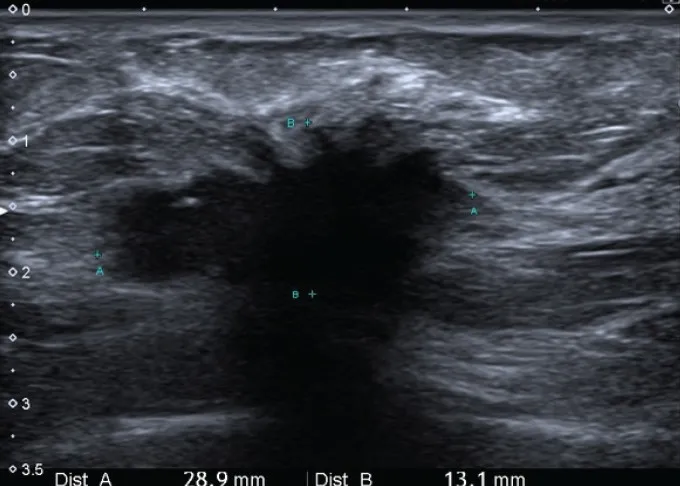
Ultrasonic left breast showing a hypoechogenic-spiculated mass with the acoustic shadow of 29 x 24 x 14 mm3 in correspondence with the mammographic image.
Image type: radiology (ultrasound)